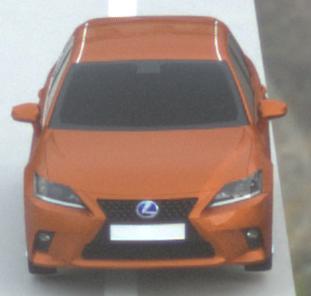
Make: Lexus
Model: CT 200h
Detailed model: CT (A10)
Model produced from: 2014/03
Model produced until: 2017/10
Doors: 5
Color: orange
Road condition: dry road
Daytime: sunrise or sunset
Contrast: low contrast